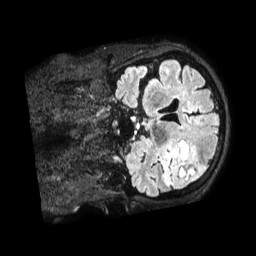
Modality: FLAIR
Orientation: coronal
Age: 61
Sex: male
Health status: ill
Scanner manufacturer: philips
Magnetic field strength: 3 T
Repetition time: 4.8 s
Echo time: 0.34 s